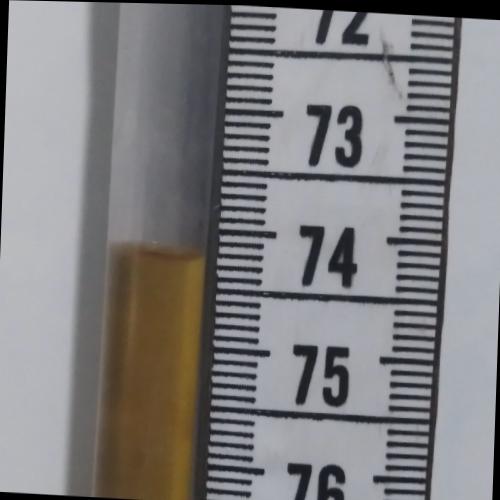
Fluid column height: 74.2 cm